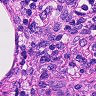
Metastatic tissue present: no